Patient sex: F
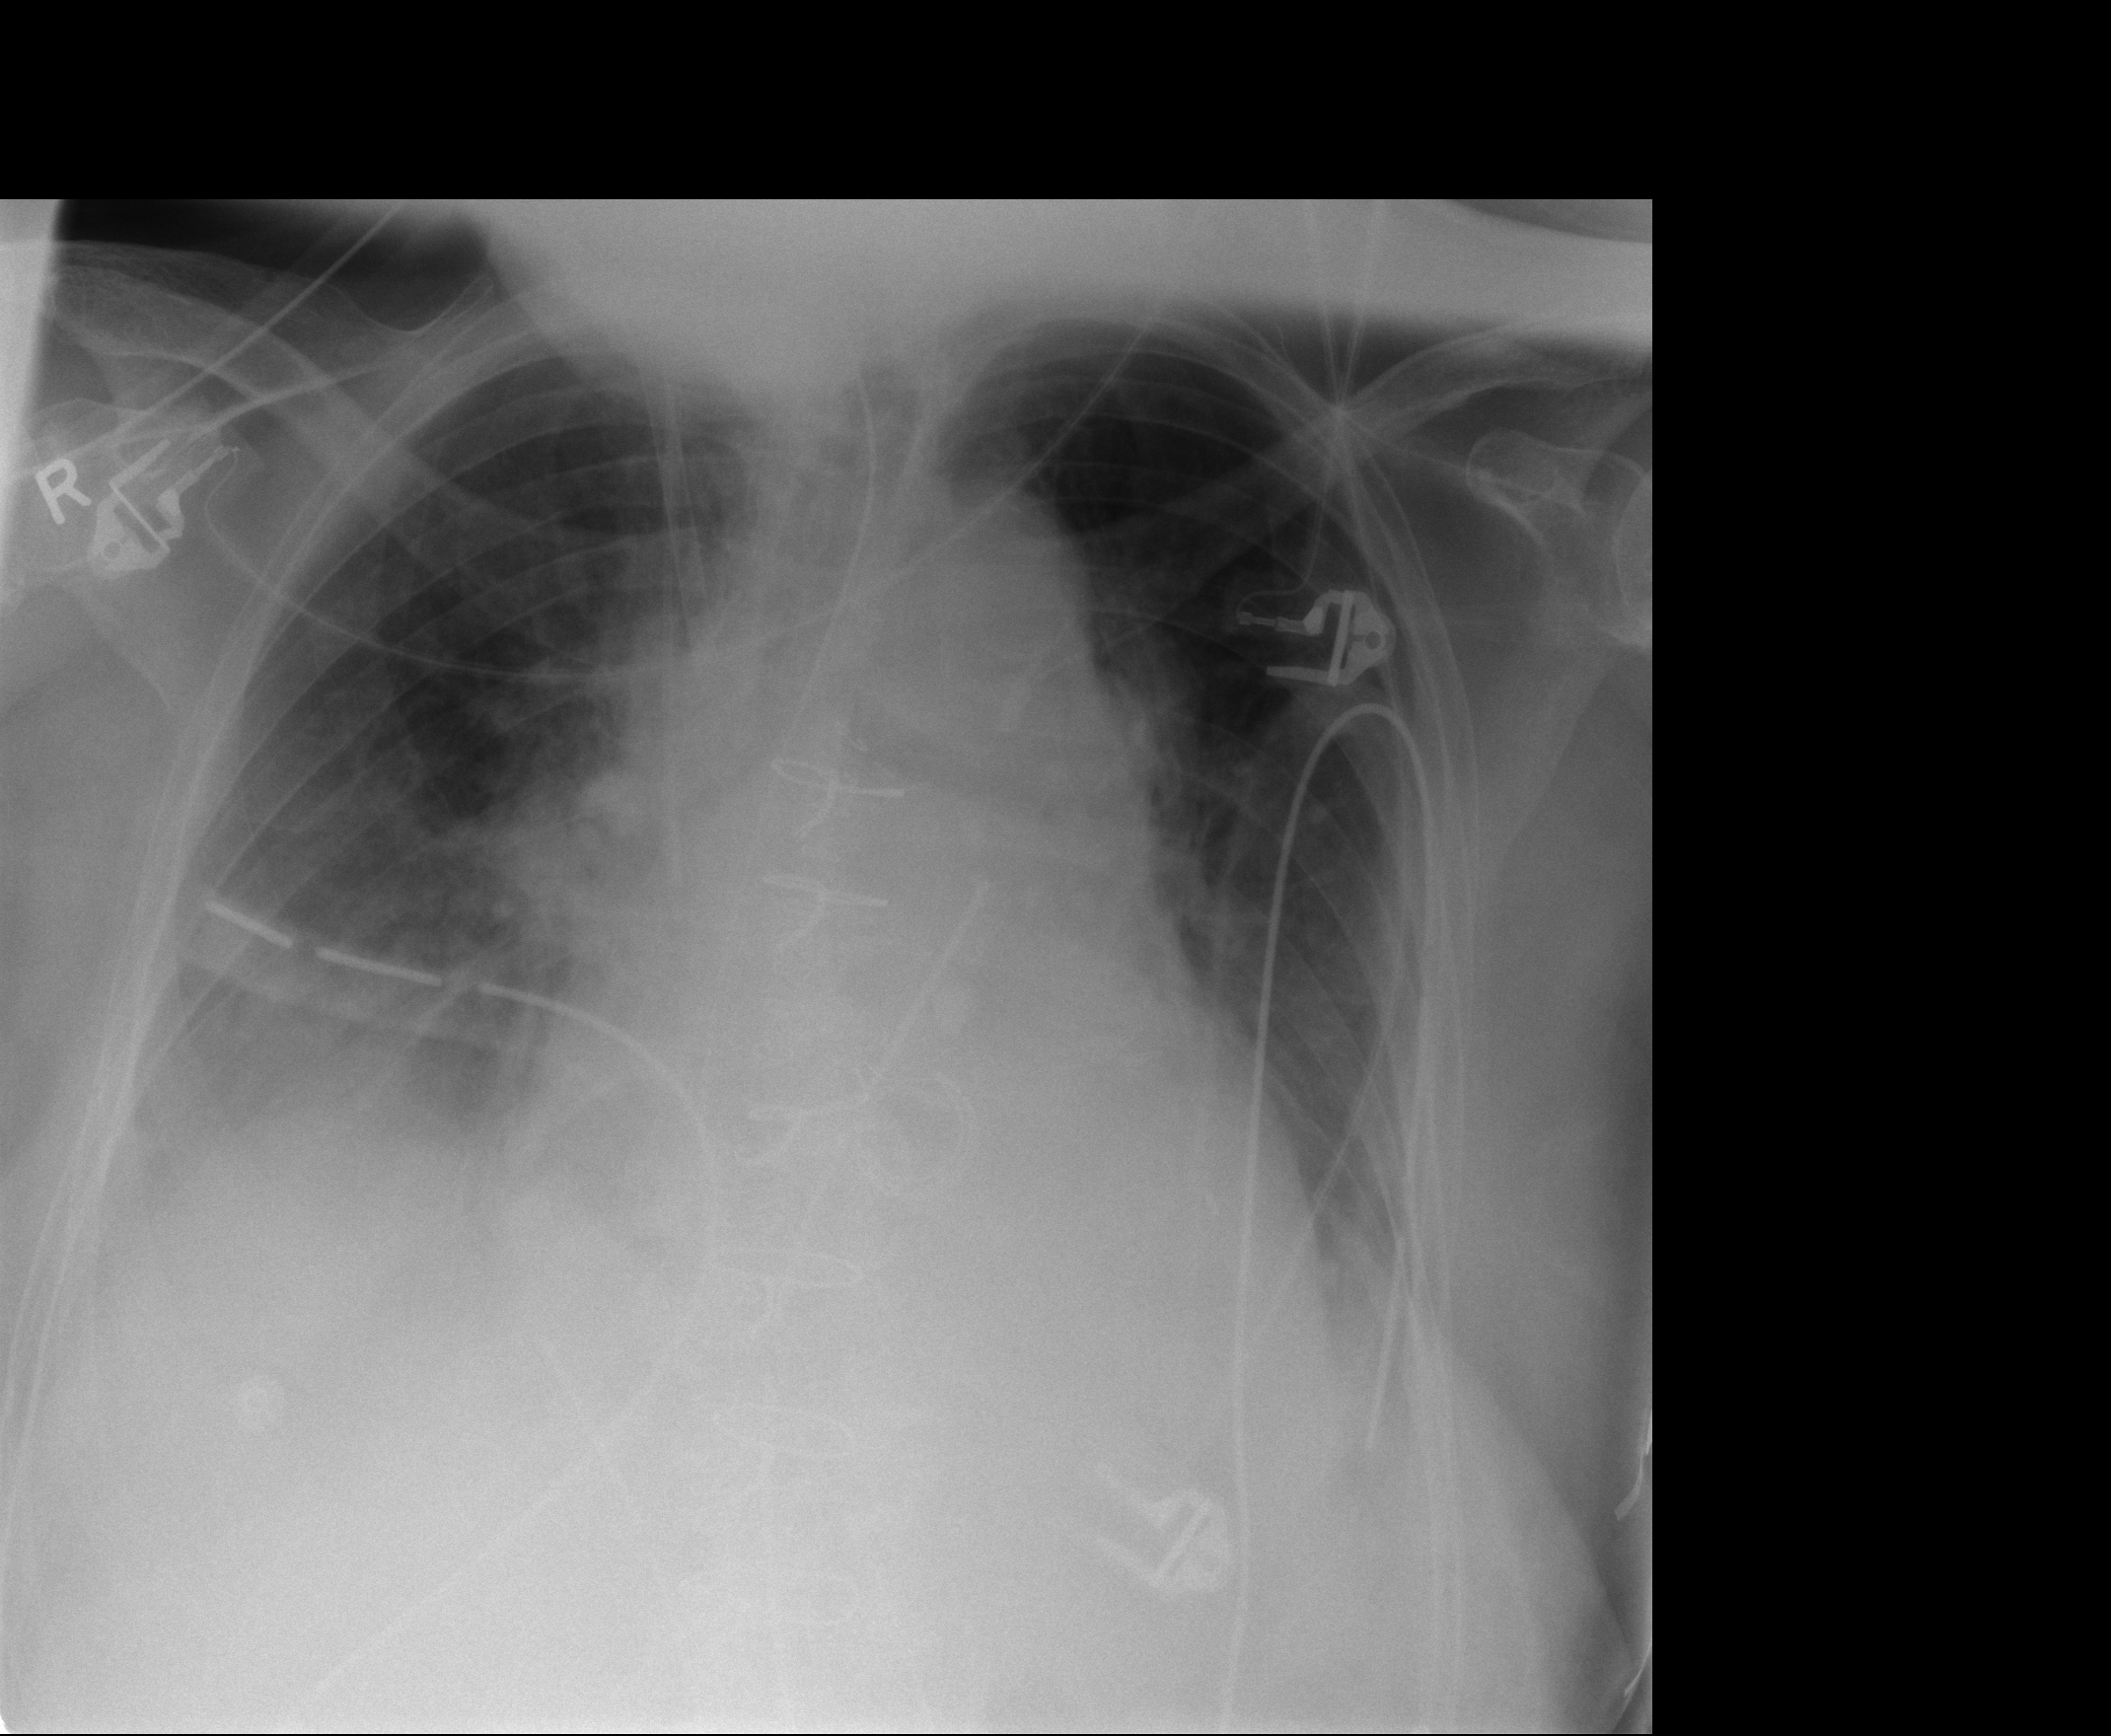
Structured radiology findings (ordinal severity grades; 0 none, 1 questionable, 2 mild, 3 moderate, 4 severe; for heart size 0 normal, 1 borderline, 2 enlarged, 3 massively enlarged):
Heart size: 2
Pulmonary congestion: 2
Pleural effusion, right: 2
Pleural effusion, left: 1
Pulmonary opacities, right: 0
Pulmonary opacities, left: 0
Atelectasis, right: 2
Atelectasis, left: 1